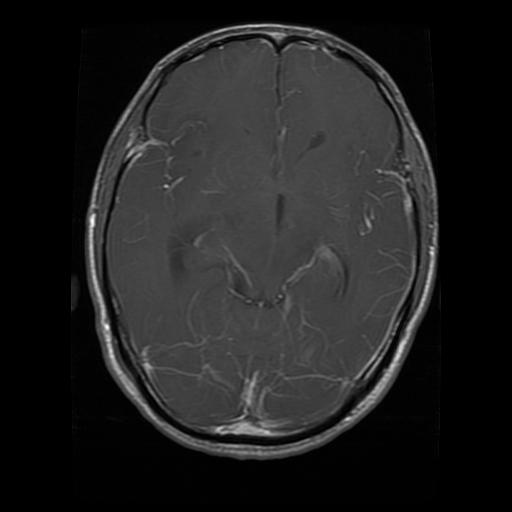
Label: glioma